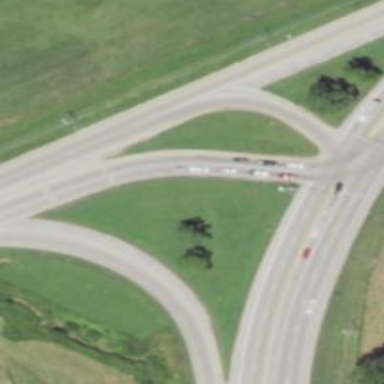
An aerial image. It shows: Primary link highway.